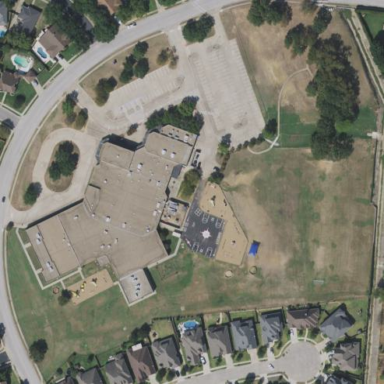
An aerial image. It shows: Elementary school.